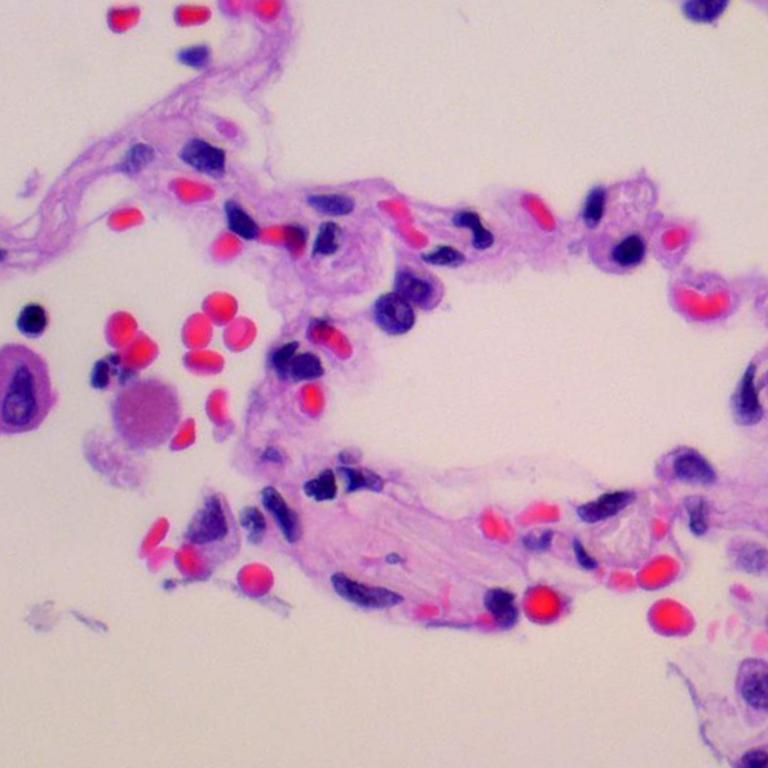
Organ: lung
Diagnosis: benign